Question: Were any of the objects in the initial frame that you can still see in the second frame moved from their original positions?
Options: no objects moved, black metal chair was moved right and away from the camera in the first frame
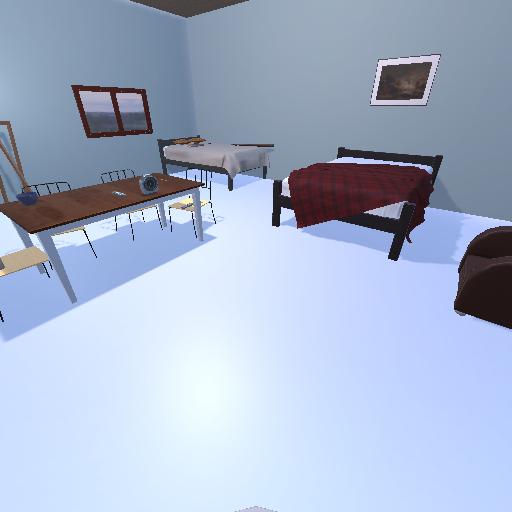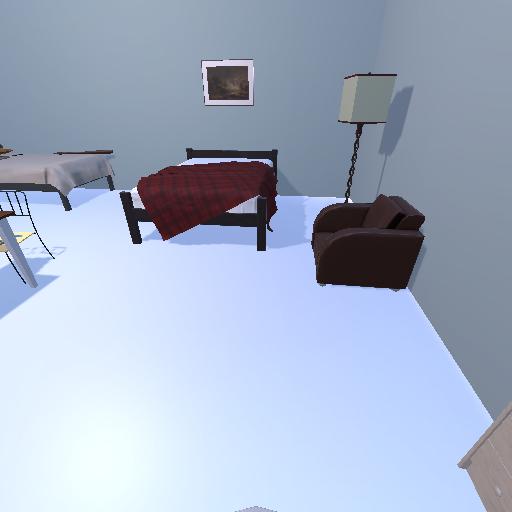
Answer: no objects moved